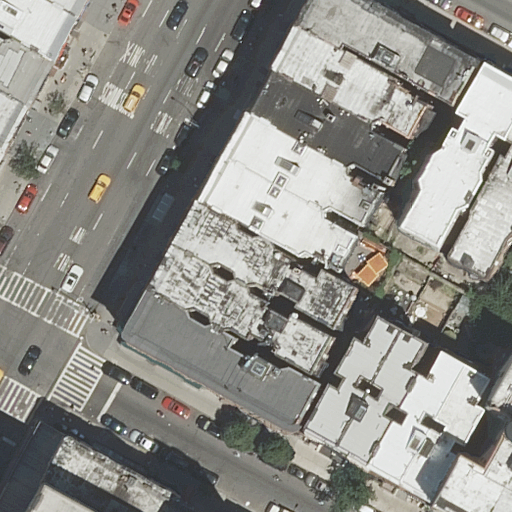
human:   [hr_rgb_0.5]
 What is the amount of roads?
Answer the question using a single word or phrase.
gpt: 4

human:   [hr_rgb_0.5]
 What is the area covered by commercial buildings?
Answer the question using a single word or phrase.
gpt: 0m2

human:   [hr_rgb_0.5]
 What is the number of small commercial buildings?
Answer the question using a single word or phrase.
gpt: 0

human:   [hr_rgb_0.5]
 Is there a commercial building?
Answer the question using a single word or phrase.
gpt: no

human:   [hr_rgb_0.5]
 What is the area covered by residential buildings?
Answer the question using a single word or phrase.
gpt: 4398m2

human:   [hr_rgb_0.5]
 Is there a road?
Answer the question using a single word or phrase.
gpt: yes

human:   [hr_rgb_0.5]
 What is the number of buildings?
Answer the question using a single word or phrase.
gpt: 22

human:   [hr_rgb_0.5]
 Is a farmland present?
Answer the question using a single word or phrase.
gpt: no

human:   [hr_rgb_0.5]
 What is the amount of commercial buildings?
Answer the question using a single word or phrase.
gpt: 0

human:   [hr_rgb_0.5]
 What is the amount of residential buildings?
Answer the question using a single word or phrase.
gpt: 22

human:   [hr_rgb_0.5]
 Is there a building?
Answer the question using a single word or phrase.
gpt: yes

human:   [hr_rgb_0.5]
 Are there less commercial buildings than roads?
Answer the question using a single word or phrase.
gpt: yes

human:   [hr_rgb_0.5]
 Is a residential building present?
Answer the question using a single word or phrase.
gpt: yes

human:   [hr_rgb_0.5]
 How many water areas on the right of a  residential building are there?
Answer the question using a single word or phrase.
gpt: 0

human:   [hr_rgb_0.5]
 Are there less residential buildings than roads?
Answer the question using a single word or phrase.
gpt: no

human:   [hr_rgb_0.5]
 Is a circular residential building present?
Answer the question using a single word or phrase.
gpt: no

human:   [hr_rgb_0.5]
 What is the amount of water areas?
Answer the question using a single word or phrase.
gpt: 0

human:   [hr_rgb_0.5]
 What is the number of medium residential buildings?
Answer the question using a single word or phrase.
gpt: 17

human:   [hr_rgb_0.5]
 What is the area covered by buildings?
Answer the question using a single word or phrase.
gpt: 4398m2

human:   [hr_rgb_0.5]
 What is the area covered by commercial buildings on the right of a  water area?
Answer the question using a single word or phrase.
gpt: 0m2

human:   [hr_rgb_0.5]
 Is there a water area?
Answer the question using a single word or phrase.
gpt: no

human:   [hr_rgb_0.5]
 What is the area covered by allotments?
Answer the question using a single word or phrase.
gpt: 0m2

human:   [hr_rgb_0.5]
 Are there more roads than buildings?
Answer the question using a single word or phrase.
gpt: no

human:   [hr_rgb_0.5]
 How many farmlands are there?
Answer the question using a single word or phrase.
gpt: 0

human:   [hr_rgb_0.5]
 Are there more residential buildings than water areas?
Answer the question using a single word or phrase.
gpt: yes

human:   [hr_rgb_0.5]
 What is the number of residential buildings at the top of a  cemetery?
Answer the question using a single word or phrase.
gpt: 0

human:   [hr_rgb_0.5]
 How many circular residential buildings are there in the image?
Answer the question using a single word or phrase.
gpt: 0

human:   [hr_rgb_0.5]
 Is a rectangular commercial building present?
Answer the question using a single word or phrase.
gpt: no

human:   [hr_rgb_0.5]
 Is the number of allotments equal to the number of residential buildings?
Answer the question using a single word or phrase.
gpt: no

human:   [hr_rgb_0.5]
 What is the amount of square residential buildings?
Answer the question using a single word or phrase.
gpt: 0

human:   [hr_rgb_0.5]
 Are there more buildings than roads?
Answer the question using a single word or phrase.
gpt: yes

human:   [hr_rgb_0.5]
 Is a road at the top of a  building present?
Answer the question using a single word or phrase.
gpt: yes

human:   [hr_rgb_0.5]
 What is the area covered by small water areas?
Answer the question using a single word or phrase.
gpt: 0m2

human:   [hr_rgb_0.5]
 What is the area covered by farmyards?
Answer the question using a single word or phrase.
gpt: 0m2

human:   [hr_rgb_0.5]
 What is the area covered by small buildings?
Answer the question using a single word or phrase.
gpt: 137m2

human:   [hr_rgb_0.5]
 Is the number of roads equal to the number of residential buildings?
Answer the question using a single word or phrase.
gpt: no

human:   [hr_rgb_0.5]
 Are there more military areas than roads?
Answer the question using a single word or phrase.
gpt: no

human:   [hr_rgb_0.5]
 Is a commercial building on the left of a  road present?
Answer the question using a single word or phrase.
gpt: no

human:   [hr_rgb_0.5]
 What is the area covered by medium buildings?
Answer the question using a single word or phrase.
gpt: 4260m2

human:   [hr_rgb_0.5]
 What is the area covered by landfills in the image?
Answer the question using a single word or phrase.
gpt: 0m2

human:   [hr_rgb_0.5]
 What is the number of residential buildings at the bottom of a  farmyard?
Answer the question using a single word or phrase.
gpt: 0

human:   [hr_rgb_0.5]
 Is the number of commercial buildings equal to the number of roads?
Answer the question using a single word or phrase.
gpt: no

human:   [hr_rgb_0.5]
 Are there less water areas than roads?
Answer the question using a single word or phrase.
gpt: yes

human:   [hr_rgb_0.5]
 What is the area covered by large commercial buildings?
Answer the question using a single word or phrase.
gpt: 0m2

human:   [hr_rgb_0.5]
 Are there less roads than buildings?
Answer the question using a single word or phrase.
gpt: yes

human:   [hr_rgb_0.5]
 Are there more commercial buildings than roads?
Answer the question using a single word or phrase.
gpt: no

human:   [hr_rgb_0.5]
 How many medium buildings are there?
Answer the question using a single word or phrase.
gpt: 17

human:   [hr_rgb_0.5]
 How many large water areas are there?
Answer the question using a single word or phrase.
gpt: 0

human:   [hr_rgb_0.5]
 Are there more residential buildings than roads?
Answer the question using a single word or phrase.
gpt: yes

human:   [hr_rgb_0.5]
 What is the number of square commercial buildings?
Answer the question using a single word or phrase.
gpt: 0

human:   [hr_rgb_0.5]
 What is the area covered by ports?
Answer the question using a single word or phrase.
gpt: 0m2

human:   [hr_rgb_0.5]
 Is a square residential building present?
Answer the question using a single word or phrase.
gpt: no

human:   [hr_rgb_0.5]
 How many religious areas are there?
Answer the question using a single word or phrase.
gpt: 0

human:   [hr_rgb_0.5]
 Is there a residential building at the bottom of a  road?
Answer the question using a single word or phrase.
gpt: yes

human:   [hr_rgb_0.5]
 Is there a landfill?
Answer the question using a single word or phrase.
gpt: no

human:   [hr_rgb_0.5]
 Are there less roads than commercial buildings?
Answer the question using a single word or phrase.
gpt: no

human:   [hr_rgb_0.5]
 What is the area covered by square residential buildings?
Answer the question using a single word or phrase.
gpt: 0m2

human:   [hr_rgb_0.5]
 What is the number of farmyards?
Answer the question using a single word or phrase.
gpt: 0

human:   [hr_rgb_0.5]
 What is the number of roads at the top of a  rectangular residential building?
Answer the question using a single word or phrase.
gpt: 4

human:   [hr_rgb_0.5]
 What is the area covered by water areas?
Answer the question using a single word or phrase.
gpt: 0m2

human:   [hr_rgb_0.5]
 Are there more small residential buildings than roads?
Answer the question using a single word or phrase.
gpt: yes

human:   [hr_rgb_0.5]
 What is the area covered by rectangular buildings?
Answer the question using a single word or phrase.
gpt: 306m2

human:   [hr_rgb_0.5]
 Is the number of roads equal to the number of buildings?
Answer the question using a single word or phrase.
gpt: no

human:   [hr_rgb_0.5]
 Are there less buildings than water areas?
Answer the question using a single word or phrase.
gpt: no